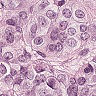
Metastatic tissue present: yes